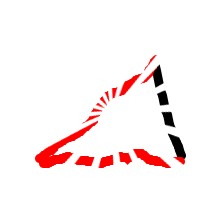
Shape: triangle